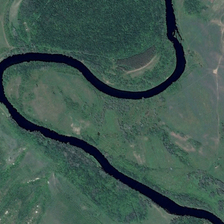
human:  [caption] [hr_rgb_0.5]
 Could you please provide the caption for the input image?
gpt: many green trees are in two sides of a curved black river .

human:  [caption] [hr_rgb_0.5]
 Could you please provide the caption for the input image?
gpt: many green trees are in two sides of a curved black river .

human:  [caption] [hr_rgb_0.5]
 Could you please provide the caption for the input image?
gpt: many green trees are in two sides of a curved black river .

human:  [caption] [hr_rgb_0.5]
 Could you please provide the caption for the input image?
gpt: many green trees are in two sides of a curved black river .

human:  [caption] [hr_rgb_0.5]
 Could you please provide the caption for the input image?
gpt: many green trees are in two sides of a curved black river .